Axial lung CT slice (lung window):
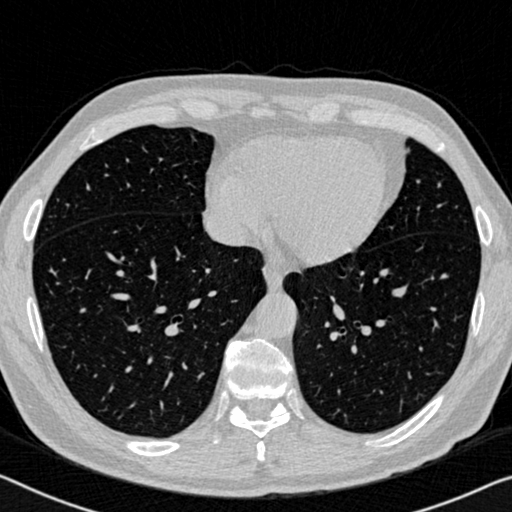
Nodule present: no